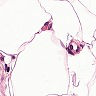
Metastatic tissue present: no